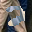
Label: 2